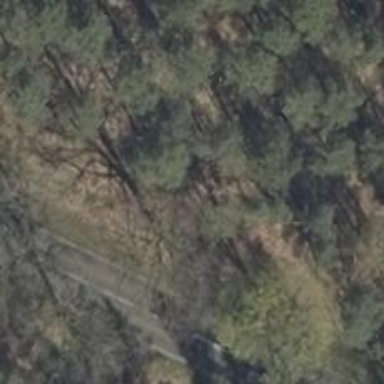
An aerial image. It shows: Sandy track road with grade3 tracktype.